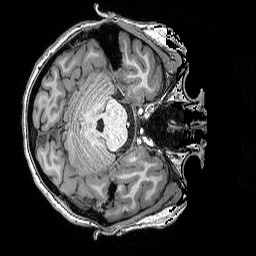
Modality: T1w
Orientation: axial
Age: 18
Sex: female